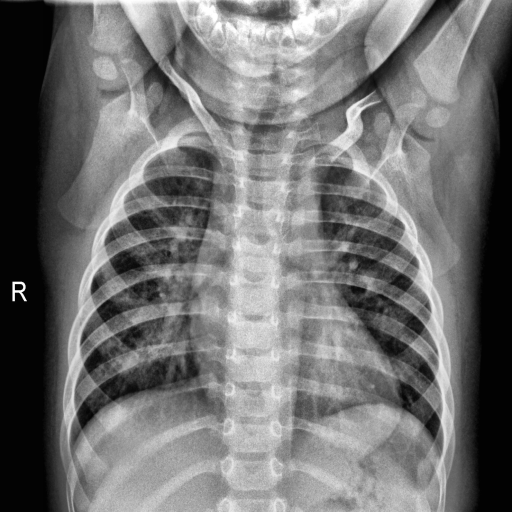
Finding: NORMAL